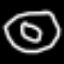
Label: donut